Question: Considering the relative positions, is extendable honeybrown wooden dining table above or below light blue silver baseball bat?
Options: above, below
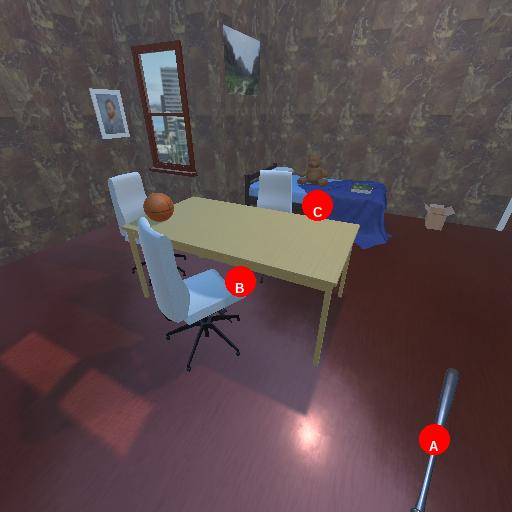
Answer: above